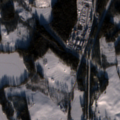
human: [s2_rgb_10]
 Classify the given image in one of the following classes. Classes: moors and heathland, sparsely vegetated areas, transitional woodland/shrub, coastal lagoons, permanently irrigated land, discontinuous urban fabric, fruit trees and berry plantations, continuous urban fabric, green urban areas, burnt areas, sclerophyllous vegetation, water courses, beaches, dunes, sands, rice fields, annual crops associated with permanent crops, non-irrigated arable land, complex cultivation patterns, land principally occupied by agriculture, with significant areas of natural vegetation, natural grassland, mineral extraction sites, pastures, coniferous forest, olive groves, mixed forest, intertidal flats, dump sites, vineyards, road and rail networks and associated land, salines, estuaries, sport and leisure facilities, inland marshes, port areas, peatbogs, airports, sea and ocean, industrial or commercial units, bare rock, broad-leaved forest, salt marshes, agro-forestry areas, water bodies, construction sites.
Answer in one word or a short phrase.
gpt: non-irrigated arable land, land principally occupied by agriculture, with significant areas of natural vegetation, coniferous forest, mixed forest, transitional woodland/shrub, water bodies